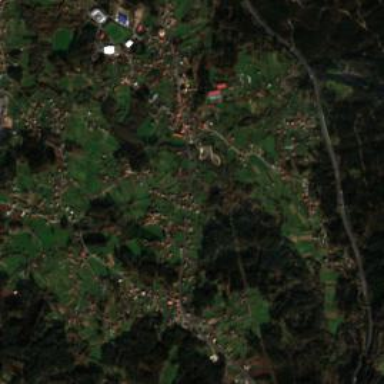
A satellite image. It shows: Small hamlet.